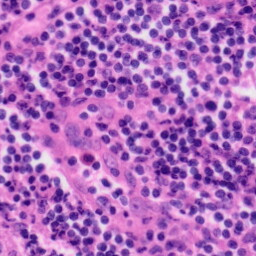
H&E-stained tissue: Tonsil